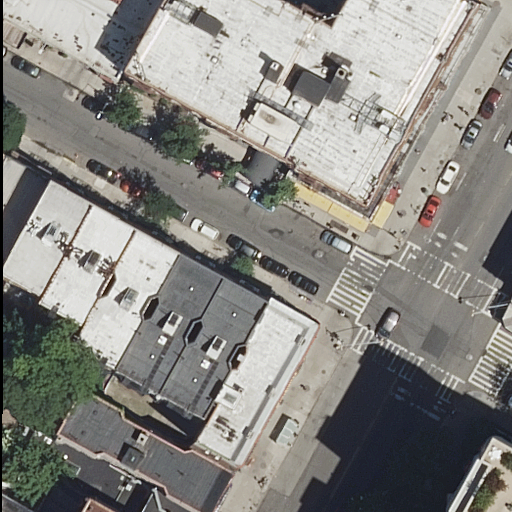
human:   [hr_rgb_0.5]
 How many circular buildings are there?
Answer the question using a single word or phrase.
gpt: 0

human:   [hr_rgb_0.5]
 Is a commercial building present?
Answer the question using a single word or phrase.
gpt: yes

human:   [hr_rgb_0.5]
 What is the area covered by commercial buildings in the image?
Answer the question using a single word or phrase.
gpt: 44m2

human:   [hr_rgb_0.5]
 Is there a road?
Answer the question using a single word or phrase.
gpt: yes

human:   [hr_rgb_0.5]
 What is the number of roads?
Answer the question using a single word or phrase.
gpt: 4

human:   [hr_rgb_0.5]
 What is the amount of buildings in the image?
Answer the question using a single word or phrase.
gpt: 14

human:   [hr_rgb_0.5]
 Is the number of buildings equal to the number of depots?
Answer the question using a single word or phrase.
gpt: no

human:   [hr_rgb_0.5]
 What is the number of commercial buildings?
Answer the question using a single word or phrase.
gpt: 1

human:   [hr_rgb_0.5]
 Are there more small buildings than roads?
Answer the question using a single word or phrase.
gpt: no

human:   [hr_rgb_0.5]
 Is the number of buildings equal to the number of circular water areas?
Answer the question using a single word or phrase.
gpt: no

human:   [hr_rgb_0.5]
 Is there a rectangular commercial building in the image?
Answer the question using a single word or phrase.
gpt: yes

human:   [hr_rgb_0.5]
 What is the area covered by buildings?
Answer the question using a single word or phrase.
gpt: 4387m2

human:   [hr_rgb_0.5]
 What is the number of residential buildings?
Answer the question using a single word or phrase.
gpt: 13

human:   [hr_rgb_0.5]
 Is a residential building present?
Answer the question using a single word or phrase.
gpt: yes

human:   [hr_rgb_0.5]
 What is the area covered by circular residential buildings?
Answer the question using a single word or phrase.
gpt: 0m2

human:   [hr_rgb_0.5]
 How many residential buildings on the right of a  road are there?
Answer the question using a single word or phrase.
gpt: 1

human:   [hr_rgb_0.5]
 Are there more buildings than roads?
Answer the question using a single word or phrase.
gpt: yes

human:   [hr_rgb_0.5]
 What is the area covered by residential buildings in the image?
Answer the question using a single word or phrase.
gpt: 4342m2

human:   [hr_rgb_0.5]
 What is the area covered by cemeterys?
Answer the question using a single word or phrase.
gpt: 0m2

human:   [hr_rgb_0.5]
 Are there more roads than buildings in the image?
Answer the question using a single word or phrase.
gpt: no

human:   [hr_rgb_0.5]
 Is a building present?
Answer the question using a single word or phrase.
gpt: yes

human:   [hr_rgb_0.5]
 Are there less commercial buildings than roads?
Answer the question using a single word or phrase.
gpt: yes

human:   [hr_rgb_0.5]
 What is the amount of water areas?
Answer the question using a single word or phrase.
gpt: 0

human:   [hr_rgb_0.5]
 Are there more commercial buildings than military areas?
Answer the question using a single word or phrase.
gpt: yes

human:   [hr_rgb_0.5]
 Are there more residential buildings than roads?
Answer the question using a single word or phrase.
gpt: yes

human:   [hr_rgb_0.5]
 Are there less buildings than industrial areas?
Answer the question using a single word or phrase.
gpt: no

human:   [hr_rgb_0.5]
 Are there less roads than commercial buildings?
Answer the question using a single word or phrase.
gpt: no

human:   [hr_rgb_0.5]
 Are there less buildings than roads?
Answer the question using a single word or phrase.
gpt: no

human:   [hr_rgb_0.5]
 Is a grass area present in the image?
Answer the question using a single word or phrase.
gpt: no

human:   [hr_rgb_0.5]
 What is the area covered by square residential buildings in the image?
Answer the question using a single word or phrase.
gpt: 0m2

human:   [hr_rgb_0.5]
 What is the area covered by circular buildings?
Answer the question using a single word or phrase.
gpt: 0m2

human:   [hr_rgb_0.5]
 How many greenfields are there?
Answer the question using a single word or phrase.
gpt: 0

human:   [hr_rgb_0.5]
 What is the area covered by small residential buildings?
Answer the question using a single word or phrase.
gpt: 99m2

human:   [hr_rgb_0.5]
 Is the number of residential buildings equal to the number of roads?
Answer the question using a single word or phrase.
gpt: no

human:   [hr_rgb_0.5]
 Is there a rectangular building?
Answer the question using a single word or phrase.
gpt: yes

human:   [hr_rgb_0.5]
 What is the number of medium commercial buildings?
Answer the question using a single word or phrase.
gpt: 0

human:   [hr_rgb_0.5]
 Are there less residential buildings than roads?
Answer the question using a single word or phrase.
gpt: no

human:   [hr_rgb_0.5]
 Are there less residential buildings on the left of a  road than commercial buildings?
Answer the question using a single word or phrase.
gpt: no

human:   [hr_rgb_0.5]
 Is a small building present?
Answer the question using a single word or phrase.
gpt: yes

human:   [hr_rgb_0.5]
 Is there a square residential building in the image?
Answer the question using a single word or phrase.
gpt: no

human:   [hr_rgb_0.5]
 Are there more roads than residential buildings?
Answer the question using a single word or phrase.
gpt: no

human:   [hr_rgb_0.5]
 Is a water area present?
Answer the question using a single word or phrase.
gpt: no

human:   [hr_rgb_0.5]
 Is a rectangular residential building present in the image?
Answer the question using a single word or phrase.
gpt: yes

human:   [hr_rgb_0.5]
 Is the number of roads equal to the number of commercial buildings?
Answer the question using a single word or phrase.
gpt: no

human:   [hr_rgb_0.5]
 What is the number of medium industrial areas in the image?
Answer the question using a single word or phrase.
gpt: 0

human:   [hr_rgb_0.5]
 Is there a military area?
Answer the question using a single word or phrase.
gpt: no

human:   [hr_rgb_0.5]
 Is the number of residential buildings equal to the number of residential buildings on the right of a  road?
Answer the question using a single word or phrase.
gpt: no

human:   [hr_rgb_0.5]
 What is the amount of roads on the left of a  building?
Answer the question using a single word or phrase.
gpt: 2

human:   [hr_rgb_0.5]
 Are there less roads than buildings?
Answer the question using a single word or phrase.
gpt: yes

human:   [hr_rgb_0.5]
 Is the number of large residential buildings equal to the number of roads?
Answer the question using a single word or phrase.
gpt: no

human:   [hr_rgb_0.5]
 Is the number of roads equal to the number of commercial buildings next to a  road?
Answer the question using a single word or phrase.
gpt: no

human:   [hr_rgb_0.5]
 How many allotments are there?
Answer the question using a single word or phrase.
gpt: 0

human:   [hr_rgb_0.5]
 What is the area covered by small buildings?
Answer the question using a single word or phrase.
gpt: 143m2

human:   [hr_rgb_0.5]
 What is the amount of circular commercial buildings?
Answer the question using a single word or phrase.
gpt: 0

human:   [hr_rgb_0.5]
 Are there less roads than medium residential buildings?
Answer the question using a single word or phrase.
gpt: yes

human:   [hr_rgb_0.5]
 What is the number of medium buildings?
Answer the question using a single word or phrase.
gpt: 10

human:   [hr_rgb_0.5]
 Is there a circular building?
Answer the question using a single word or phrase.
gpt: no

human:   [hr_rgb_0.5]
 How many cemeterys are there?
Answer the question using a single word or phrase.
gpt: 0

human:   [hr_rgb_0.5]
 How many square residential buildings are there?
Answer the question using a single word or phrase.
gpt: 0

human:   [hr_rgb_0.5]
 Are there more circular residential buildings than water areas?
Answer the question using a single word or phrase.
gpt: no

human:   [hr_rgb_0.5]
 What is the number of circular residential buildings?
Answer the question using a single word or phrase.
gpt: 0

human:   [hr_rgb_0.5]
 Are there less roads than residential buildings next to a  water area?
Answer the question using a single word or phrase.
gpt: no

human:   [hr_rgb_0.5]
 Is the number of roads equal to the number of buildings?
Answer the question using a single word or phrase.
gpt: no

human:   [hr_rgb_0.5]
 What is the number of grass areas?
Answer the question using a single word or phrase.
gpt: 0